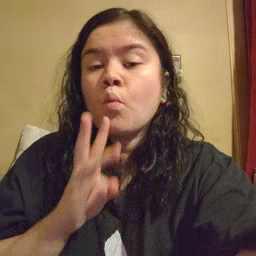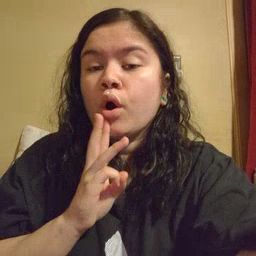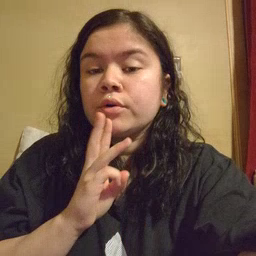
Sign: water